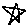
Label: star